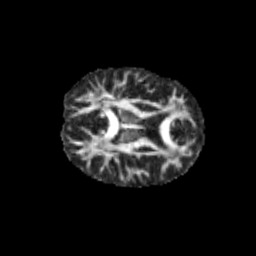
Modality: FA
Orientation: axial
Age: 11
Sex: female
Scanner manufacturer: siemens
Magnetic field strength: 3 T
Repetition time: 3.8 s
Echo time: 0.07 s